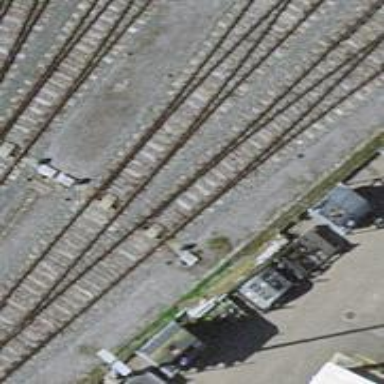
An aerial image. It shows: Railway switch.